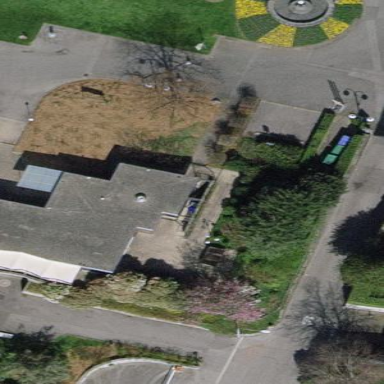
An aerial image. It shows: Cafe building.